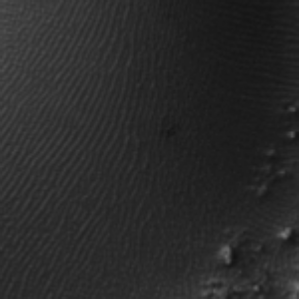
Label: frost